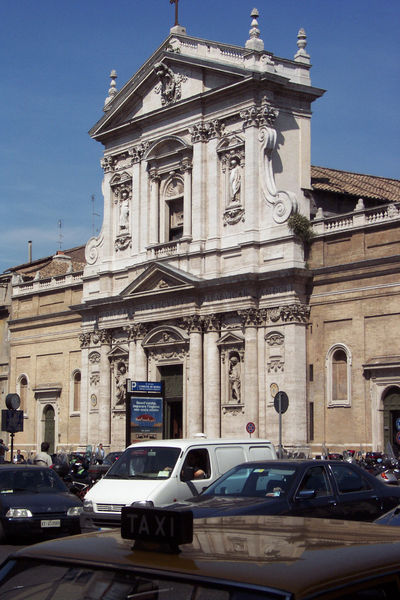
Titel: Vorgesetzte Fassade von Santa Susanna in Rom
Künstler: Carlo Maderno
Standort: Rom, S. Susanna (EU - I - Latium)
Schlagwörter: blau, himmel, stadt, säulen, gebäude, ornament, architektur, barock, kirche, theater, renaissance, fassade, giebel, auto, foto, fotografie, eingang, münchen, portal, sims, statuen, voluten, museum, korinthisch, autos, nischen, parkplatz, halbsäulen, huas, kirchenfassade, taxi, itali